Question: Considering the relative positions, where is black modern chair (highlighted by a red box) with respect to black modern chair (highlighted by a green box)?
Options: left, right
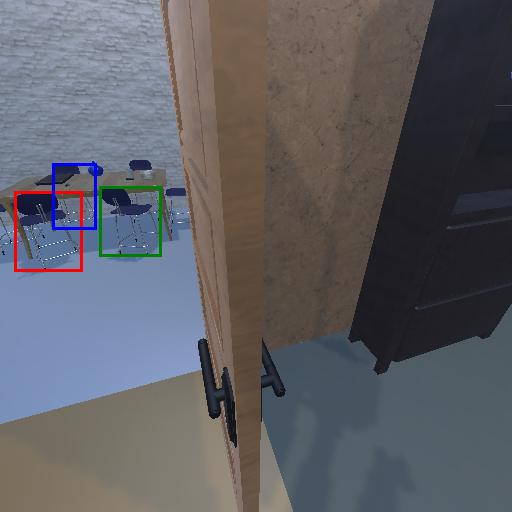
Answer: left